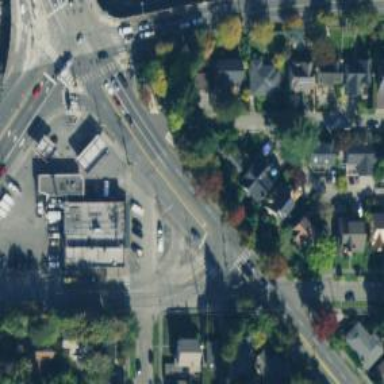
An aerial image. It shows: Intersection of tertiary road.